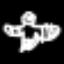
Label: angel